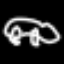
Label: frog